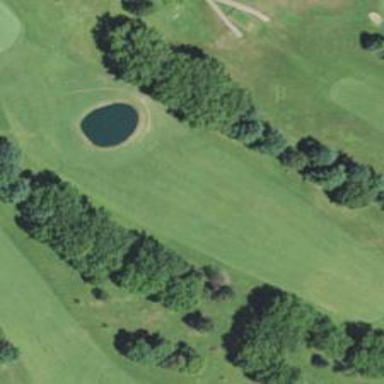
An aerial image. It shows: View of golf hole.